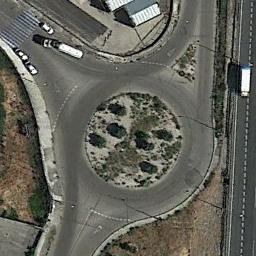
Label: roundabout